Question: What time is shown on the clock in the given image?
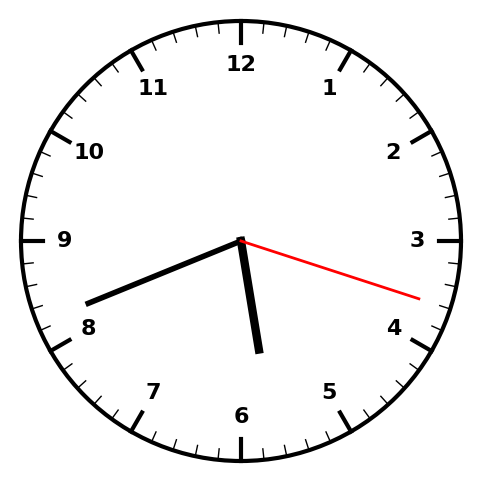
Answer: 05:41:18